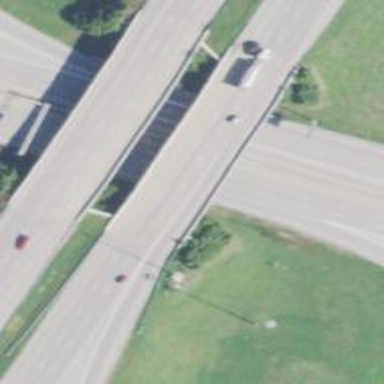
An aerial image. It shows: This image shows trunk highway that functions as expressway.